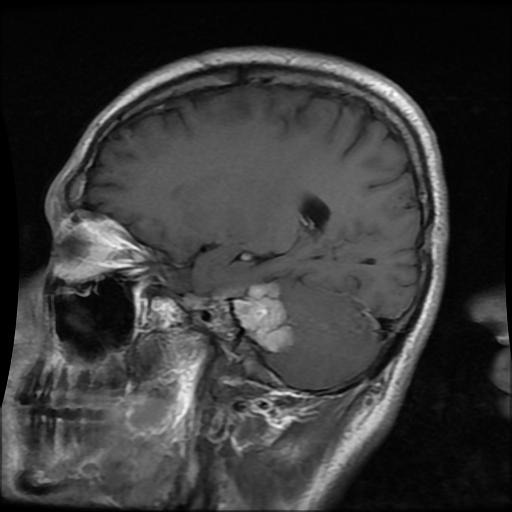
Label: meningioma